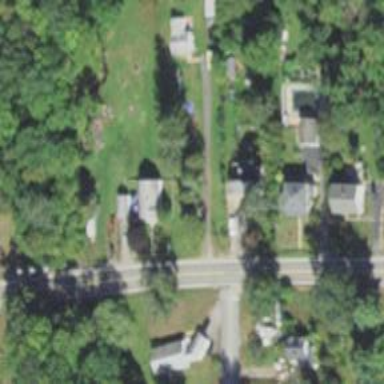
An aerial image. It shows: Residential driveway used as service road.